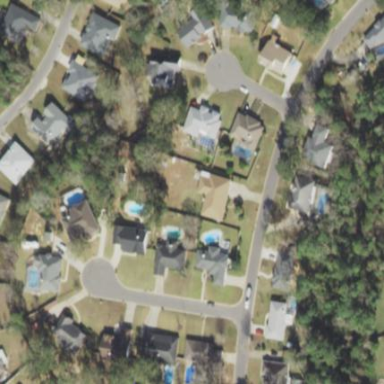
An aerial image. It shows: Residential area consisting of single-family homes.